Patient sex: M
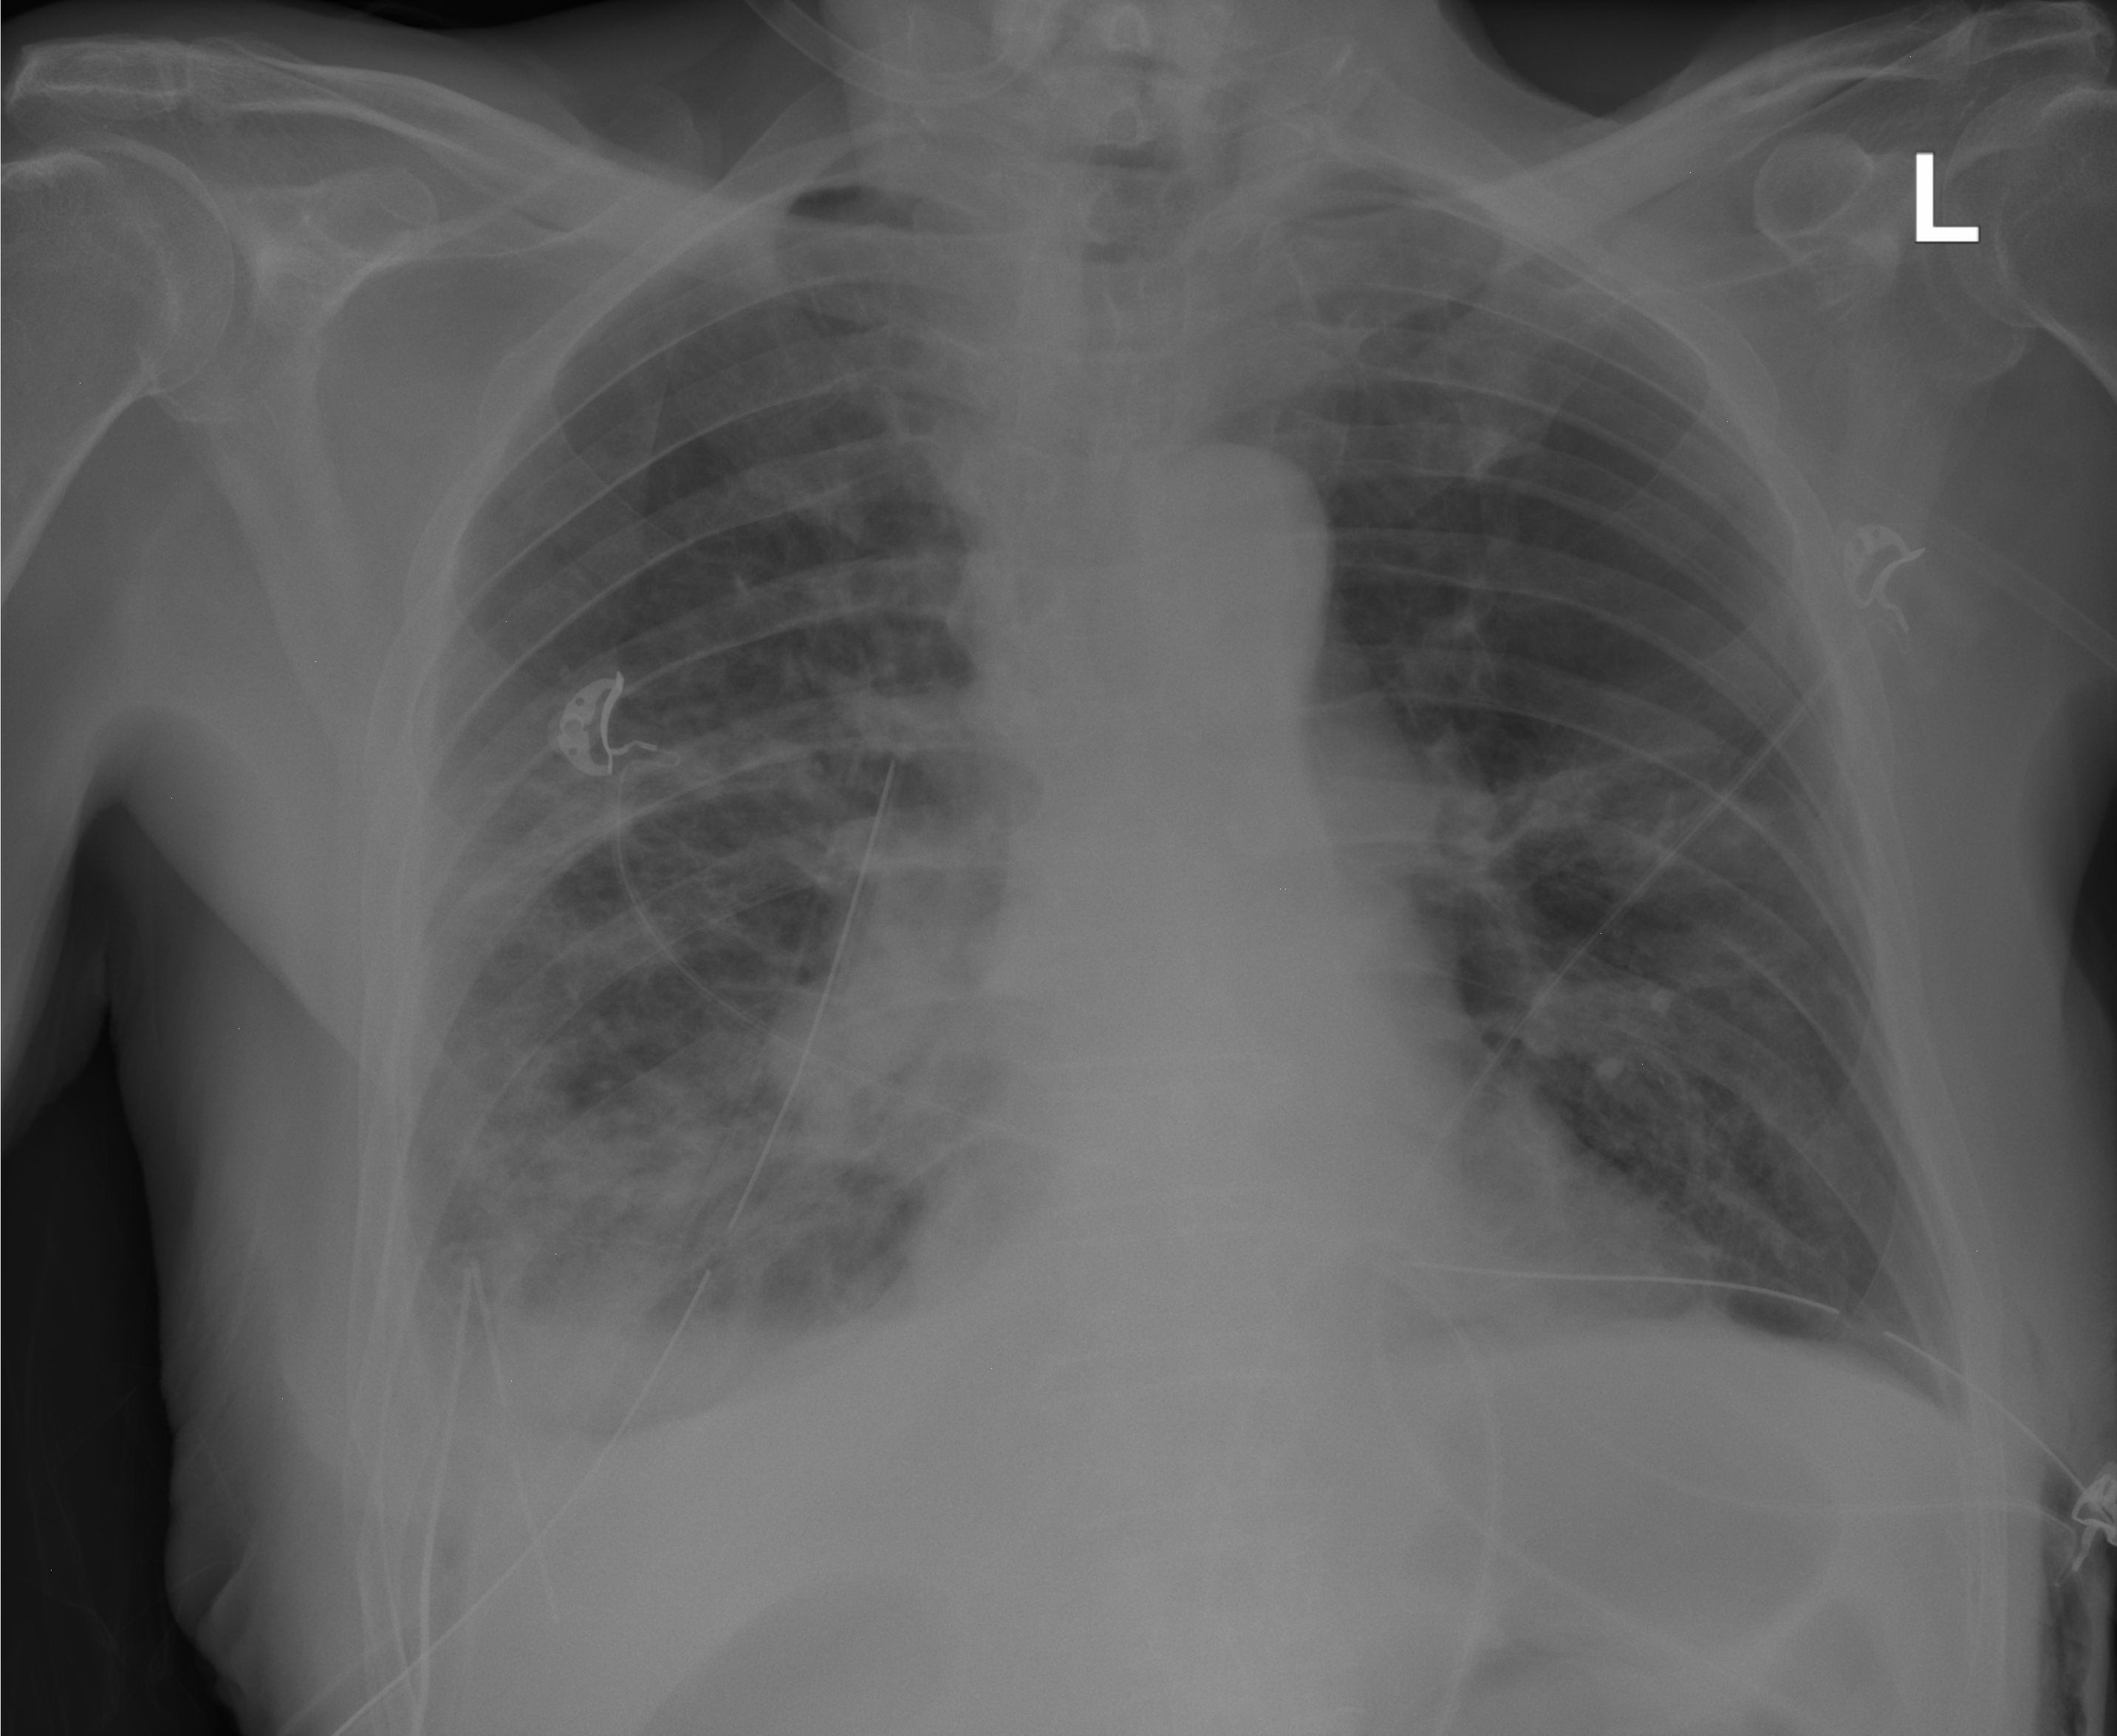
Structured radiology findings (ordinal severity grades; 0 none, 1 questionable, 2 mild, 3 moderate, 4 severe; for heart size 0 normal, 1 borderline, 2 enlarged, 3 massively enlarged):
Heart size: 0
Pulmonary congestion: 2
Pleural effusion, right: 2
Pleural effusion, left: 2
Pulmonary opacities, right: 3
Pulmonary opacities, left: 1
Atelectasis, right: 3
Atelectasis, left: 2